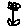
Label: flower